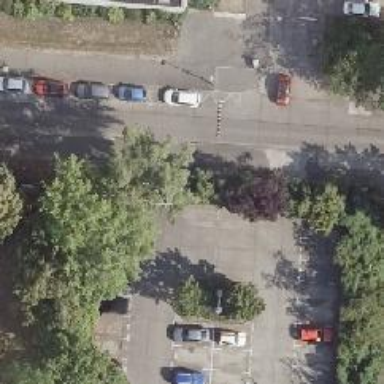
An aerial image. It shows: Concrete parking aisle on service road.